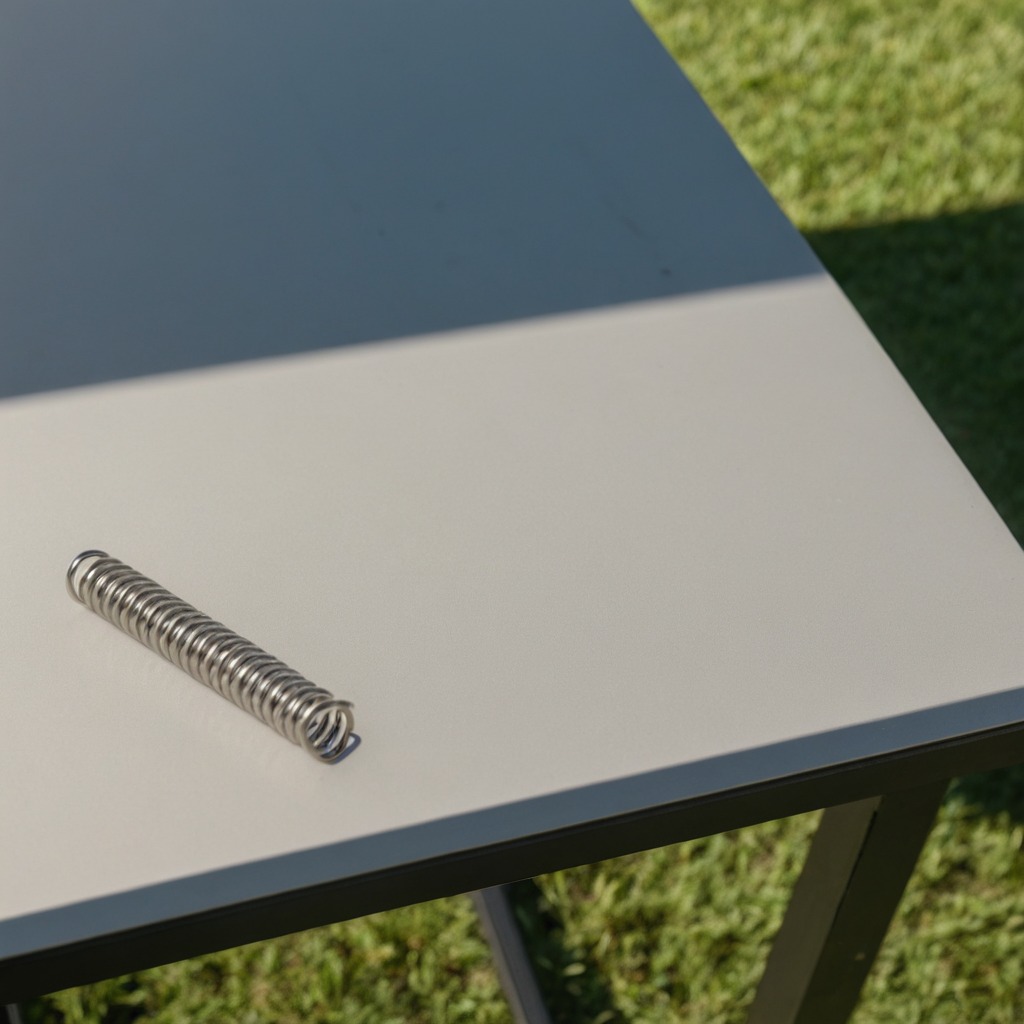
A coiled metal spring is lying on a textured surface.